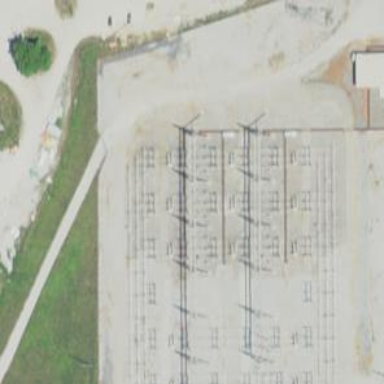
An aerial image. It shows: Switch used for power control.